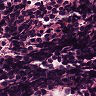
Metastatic tissue present: no